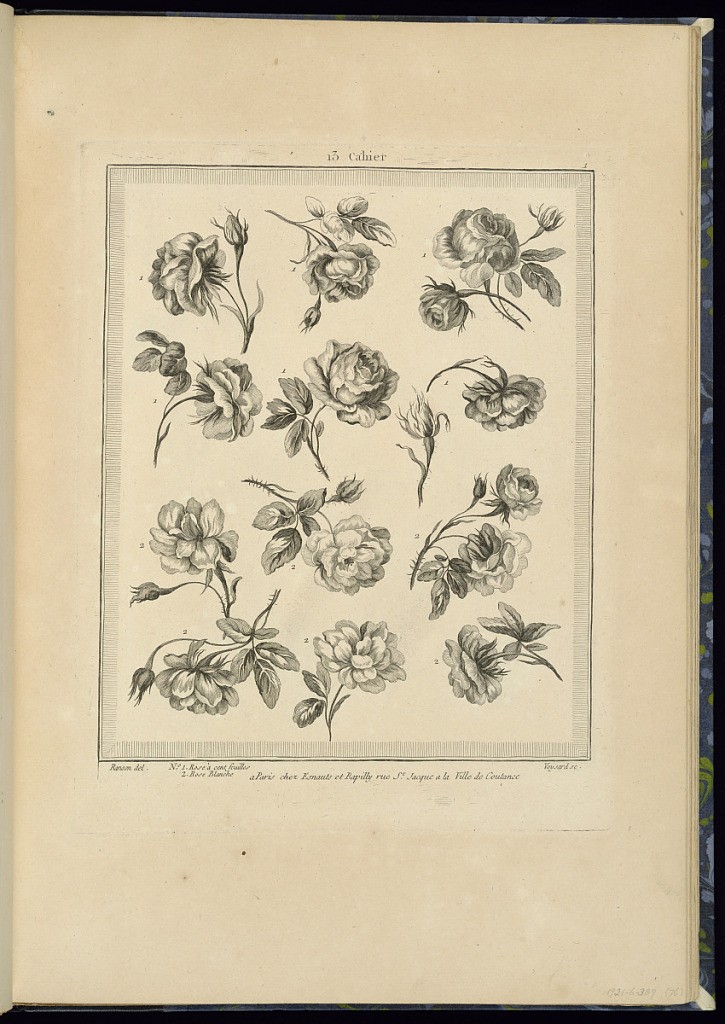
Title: Title Page
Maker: Pierre Ranson, French, 1736–1786
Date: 1778
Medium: Etching on laid paper
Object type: Print
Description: Title page and designs for flowers with their leaves, numbered with a legend below: rose with a hundred leaves, white rose. The plate is titled, numbered, and signed.